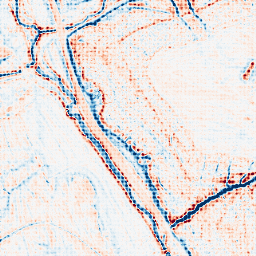
Category: edge_preserving
Decomposition family: anisotropic_diffusion
Decomposition parameters: iterations: 50
kappa: 50
gamma: 0.05
Upsampling method: sinc_blackman
Upsampling parameters: scale: 4
kernel_size: 4
Upsampling scale: 4